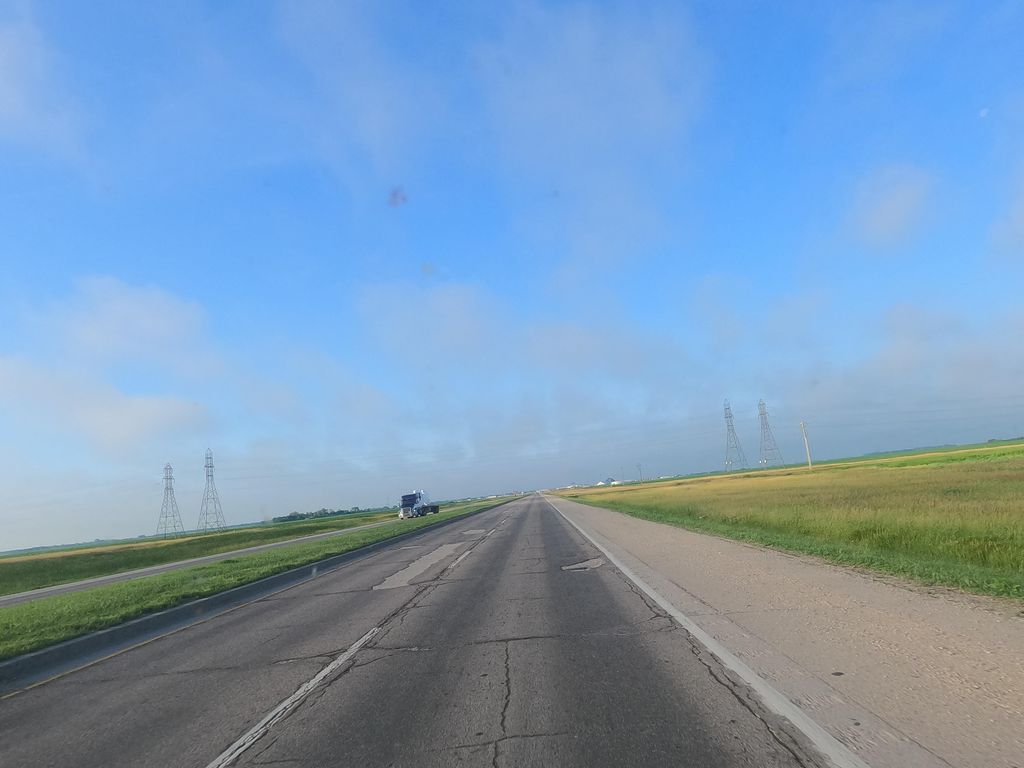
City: winnipeg